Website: lowes
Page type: customer-info-address
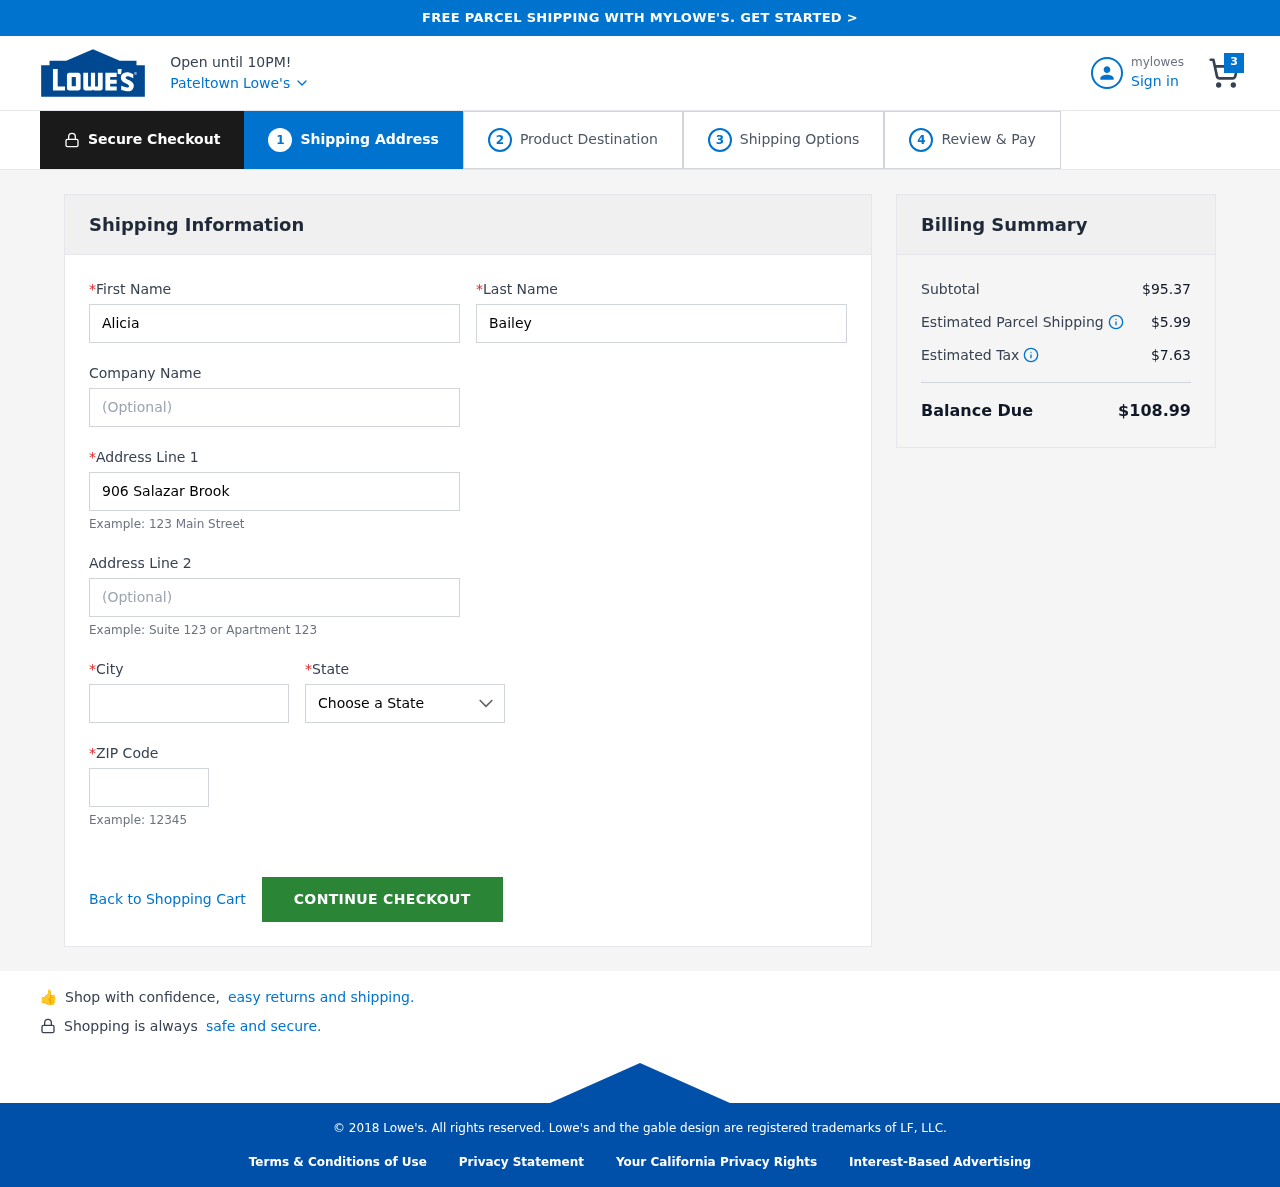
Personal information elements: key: PII_CITY
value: Pateltown
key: PII_FIRSTNAME
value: Alicia
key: PII_LASTNAME
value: Bailey
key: PII_POSTCODE
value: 97181
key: PII_STATE
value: Oregon
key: PII_STREET
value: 906 Salazar Brook
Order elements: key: ORDER_NUM_ITEMS
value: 3
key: ORDER_SUBTOTAL
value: $95.37
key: ORDER_SHIPPING_COST
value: $5.99
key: ORDER_TAX
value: $7.63
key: ORDER_TOTAL
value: $108.99